Interaction volume radius: 5 \u00c5
Interaction volume height: 30 \u00c5
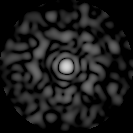
Disorder parameter: 0.8779